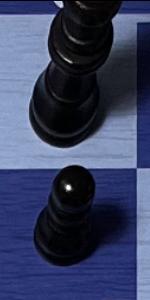
Label: Pawn_Black